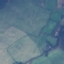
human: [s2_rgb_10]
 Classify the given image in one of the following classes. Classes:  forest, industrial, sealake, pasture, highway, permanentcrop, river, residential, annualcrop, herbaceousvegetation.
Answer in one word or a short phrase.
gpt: Pasture